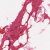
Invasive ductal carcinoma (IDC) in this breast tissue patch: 0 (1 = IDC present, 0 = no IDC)